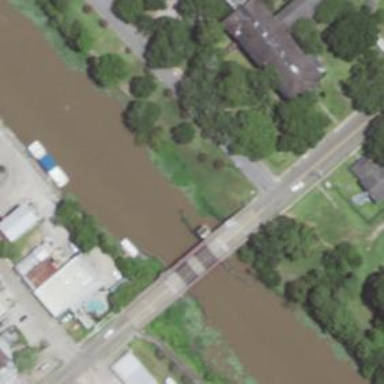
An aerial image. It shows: Secondary road crossing bascule bridge.